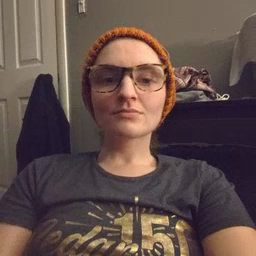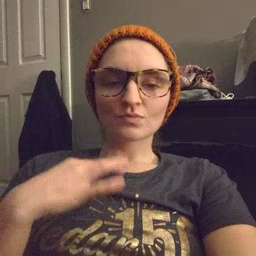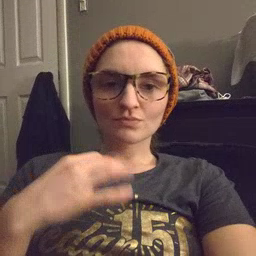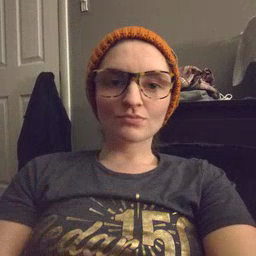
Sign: shirt